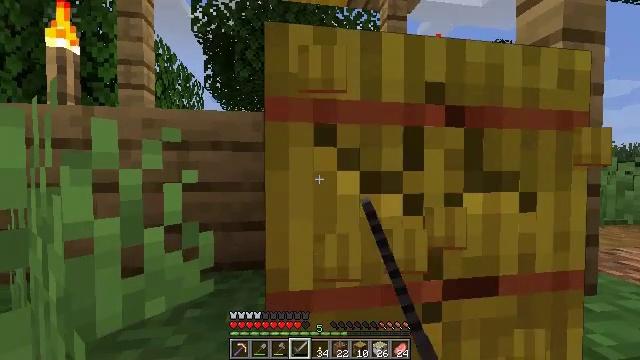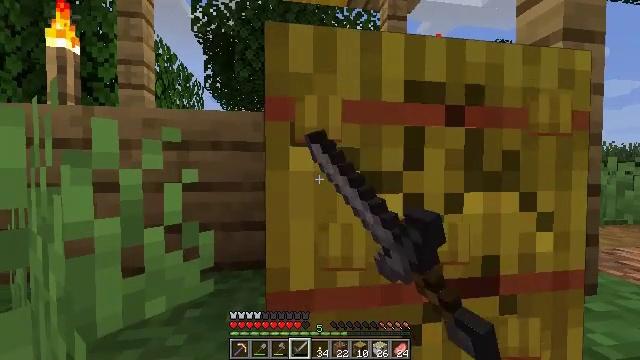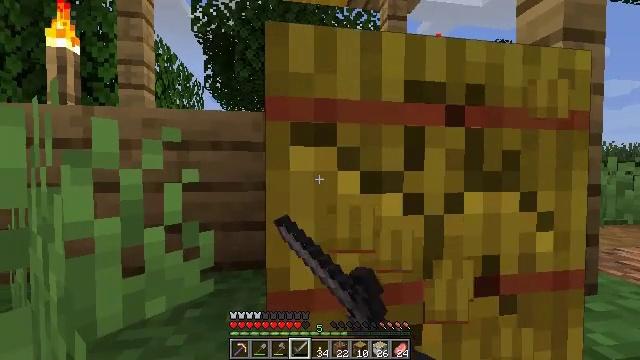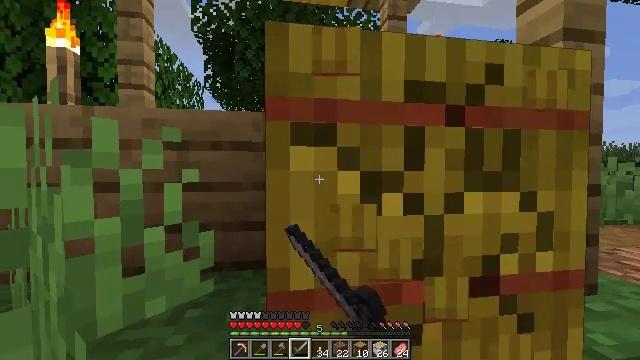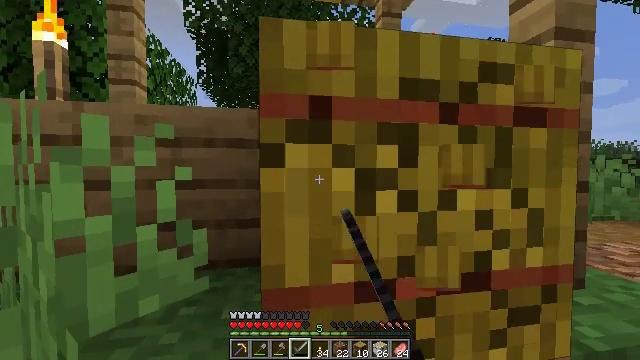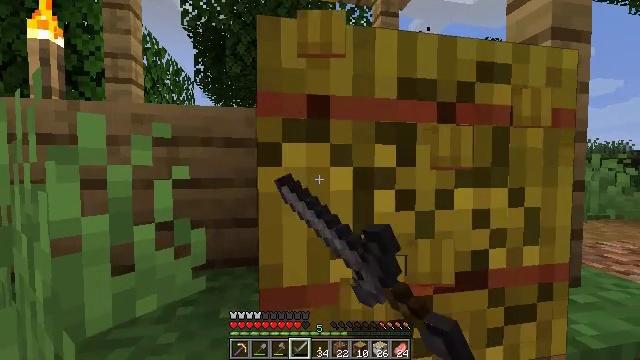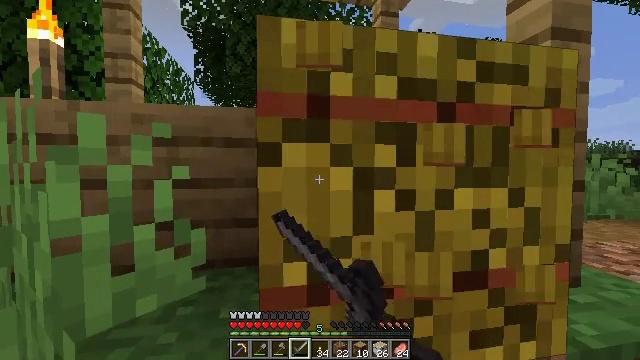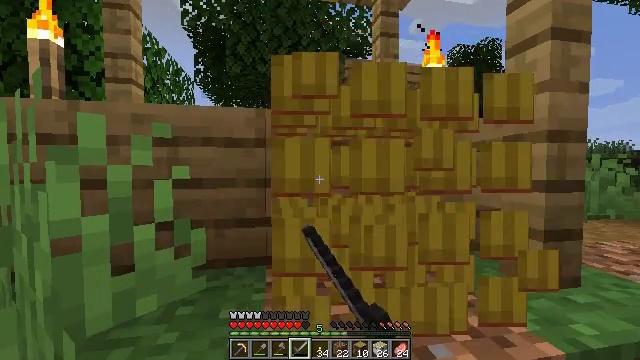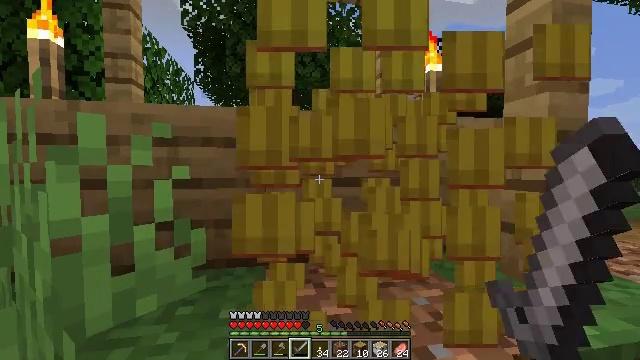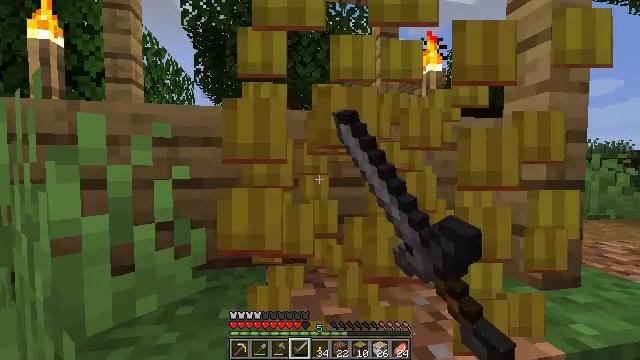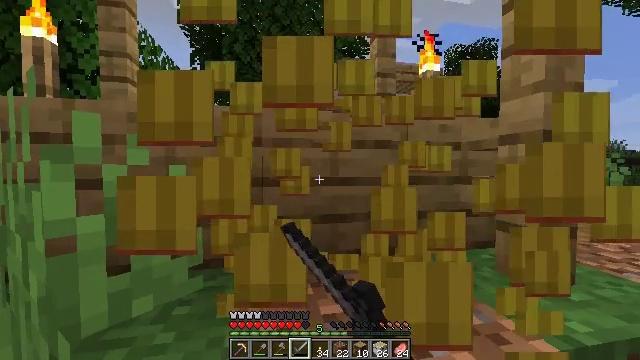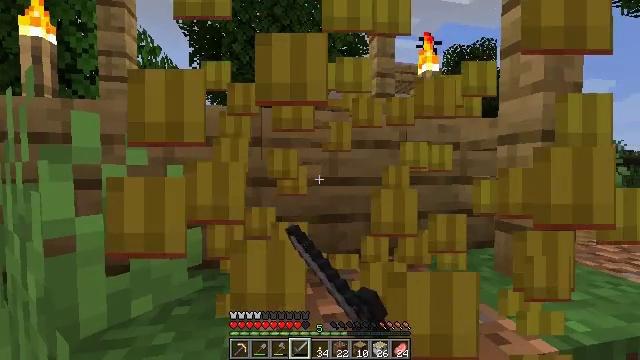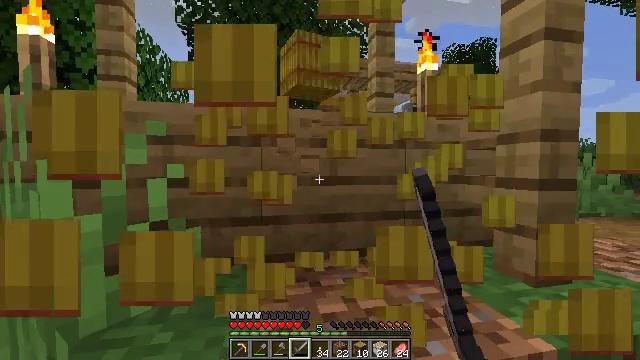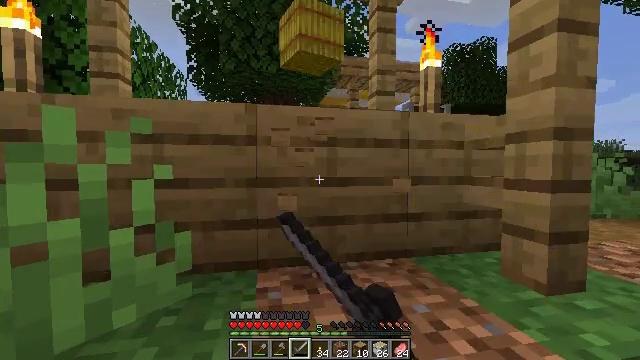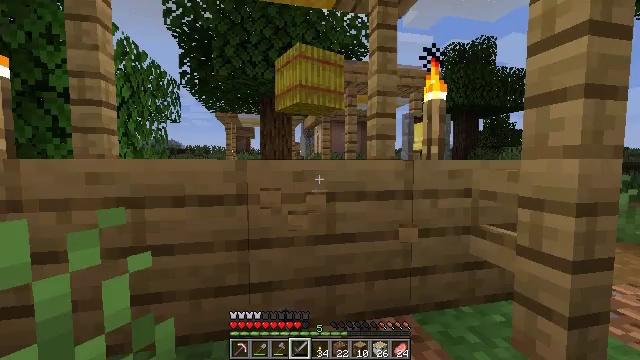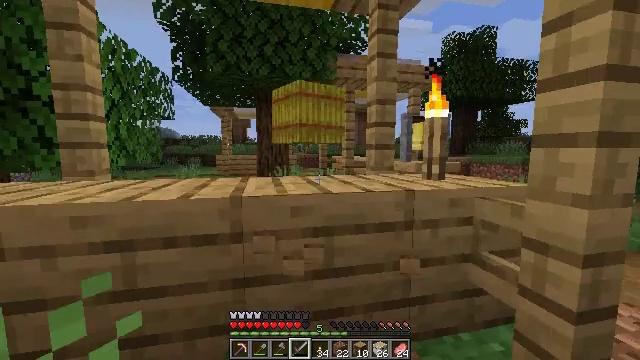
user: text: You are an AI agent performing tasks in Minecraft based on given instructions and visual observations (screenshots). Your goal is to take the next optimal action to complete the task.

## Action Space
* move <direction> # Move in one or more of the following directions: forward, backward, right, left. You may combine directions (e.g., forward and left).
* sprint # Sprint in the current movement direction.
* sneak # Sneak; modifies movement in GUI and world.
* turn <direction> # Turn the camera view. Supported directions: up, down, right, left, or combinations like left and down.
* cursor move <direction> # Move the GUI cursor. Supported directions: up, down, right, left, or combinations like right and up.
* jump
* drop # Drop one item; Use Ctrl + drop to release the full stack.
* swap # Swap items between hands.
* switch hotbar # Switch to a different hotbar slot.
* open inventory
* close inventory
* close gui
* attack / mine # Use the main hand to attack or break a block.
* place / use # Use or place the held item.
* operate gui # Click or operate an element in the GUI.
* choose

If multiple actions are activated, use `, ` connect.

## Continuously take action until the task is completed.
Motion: motion action
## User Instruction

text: Attack the hay block to get hay.
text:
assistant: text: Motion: attack / mine
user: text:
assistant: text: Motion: attack / mine
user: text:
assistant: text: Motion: attack / mine
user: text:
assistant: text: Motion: turn right, attack / mine
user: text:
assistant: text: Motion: attack / mine
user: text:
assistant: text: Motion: attack / mine
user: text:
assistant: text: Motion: attack / mine
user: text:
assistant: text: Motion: attack / mine
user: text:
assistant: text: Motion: attack / mine
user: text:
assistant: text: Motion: attack / mine
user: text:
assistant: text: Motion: attack / mine
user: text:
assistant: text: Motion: attack / mine
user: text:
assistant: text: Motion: move forward, attack / mine
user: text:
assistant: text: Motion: move forward, turn down, jump
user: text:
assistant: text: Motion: move forward, turn down, jump
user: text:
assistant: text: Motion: move forward, turn down, jump
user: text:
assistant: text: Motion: move forward, turn down, jump
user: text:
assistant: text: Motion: move forward, turn down, jump
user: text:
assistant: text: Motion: move forward, turn right and down
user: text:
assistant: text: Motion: move forward, turn right and down
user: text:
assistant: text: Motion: move forward
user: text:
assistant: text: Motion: move forward
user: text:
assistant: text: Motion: move forward
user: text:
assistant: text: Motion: no_op
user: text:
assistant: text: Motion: no_op
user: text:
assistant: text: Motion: no_op
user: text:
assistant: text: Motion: no_op
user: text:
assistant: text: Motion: move right, turn right and down
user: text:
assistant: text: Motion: move back and move right, turn right and down
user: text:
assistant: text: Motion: move back and move right, turn right and down